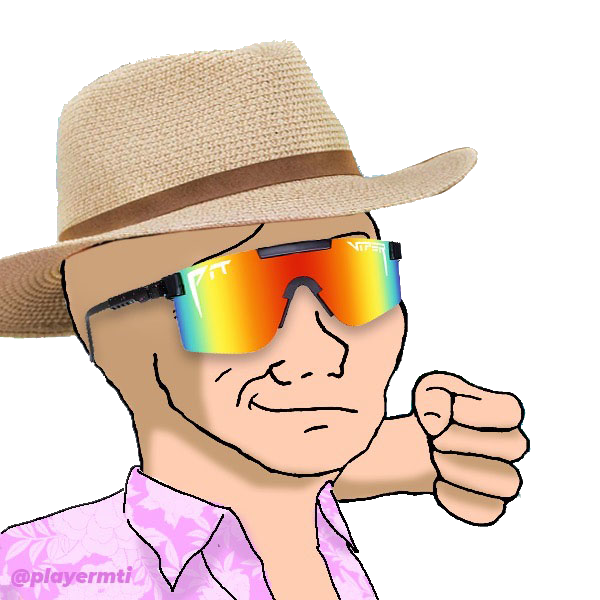
Label: 5_Smugjak